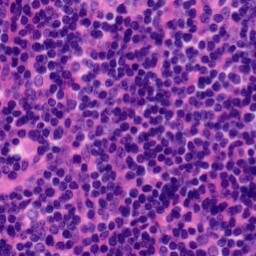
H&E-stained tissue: Tonsil